Question: I am trying to register a .com.au domain name for one year, but can't seem to, only 2 years.

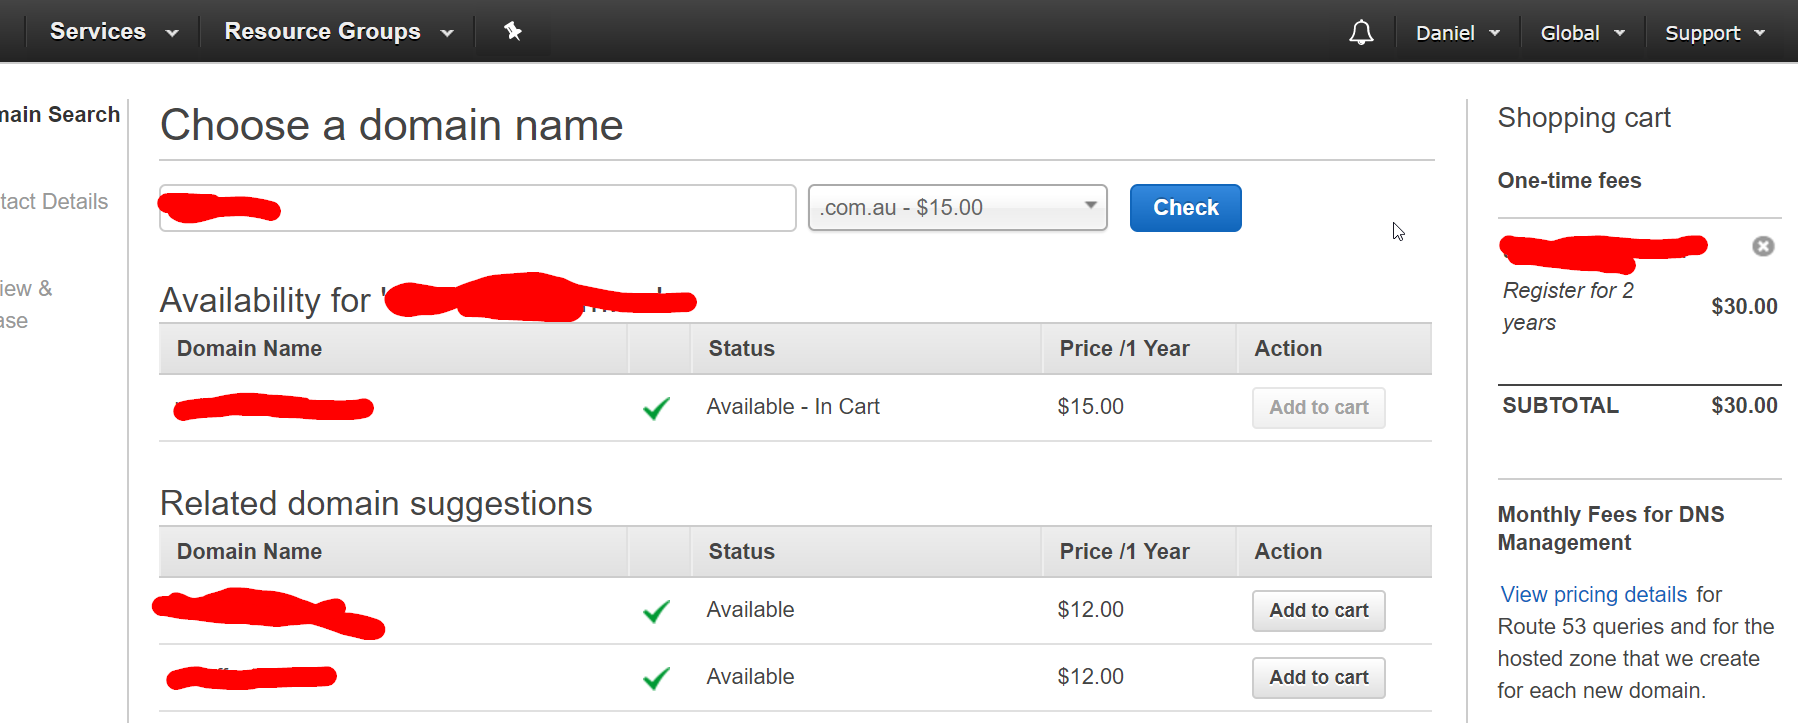
Answer: From the <URL> documentation page:
> Two years
So, the price is quote , but you will need to purchase for . This is a requirement of the registrar.